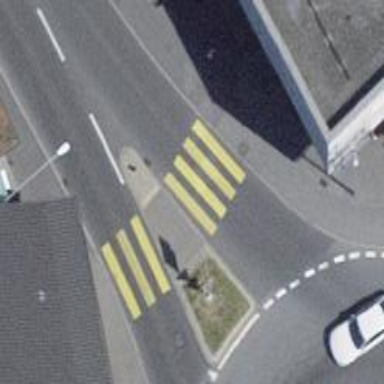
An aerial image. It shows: Footway located on traffic island.